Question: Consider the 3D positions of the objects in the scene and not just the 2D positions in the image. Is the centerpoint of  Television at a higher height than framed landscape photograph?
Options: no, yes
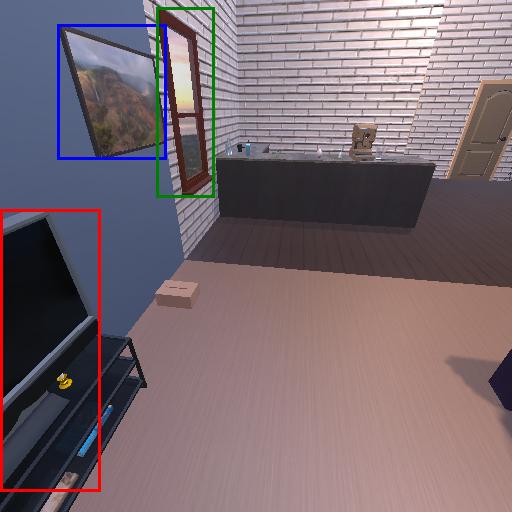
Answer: no